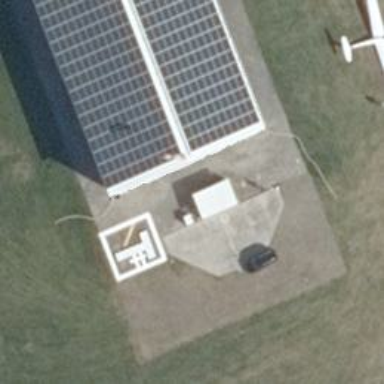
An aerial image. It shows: Fuel station.